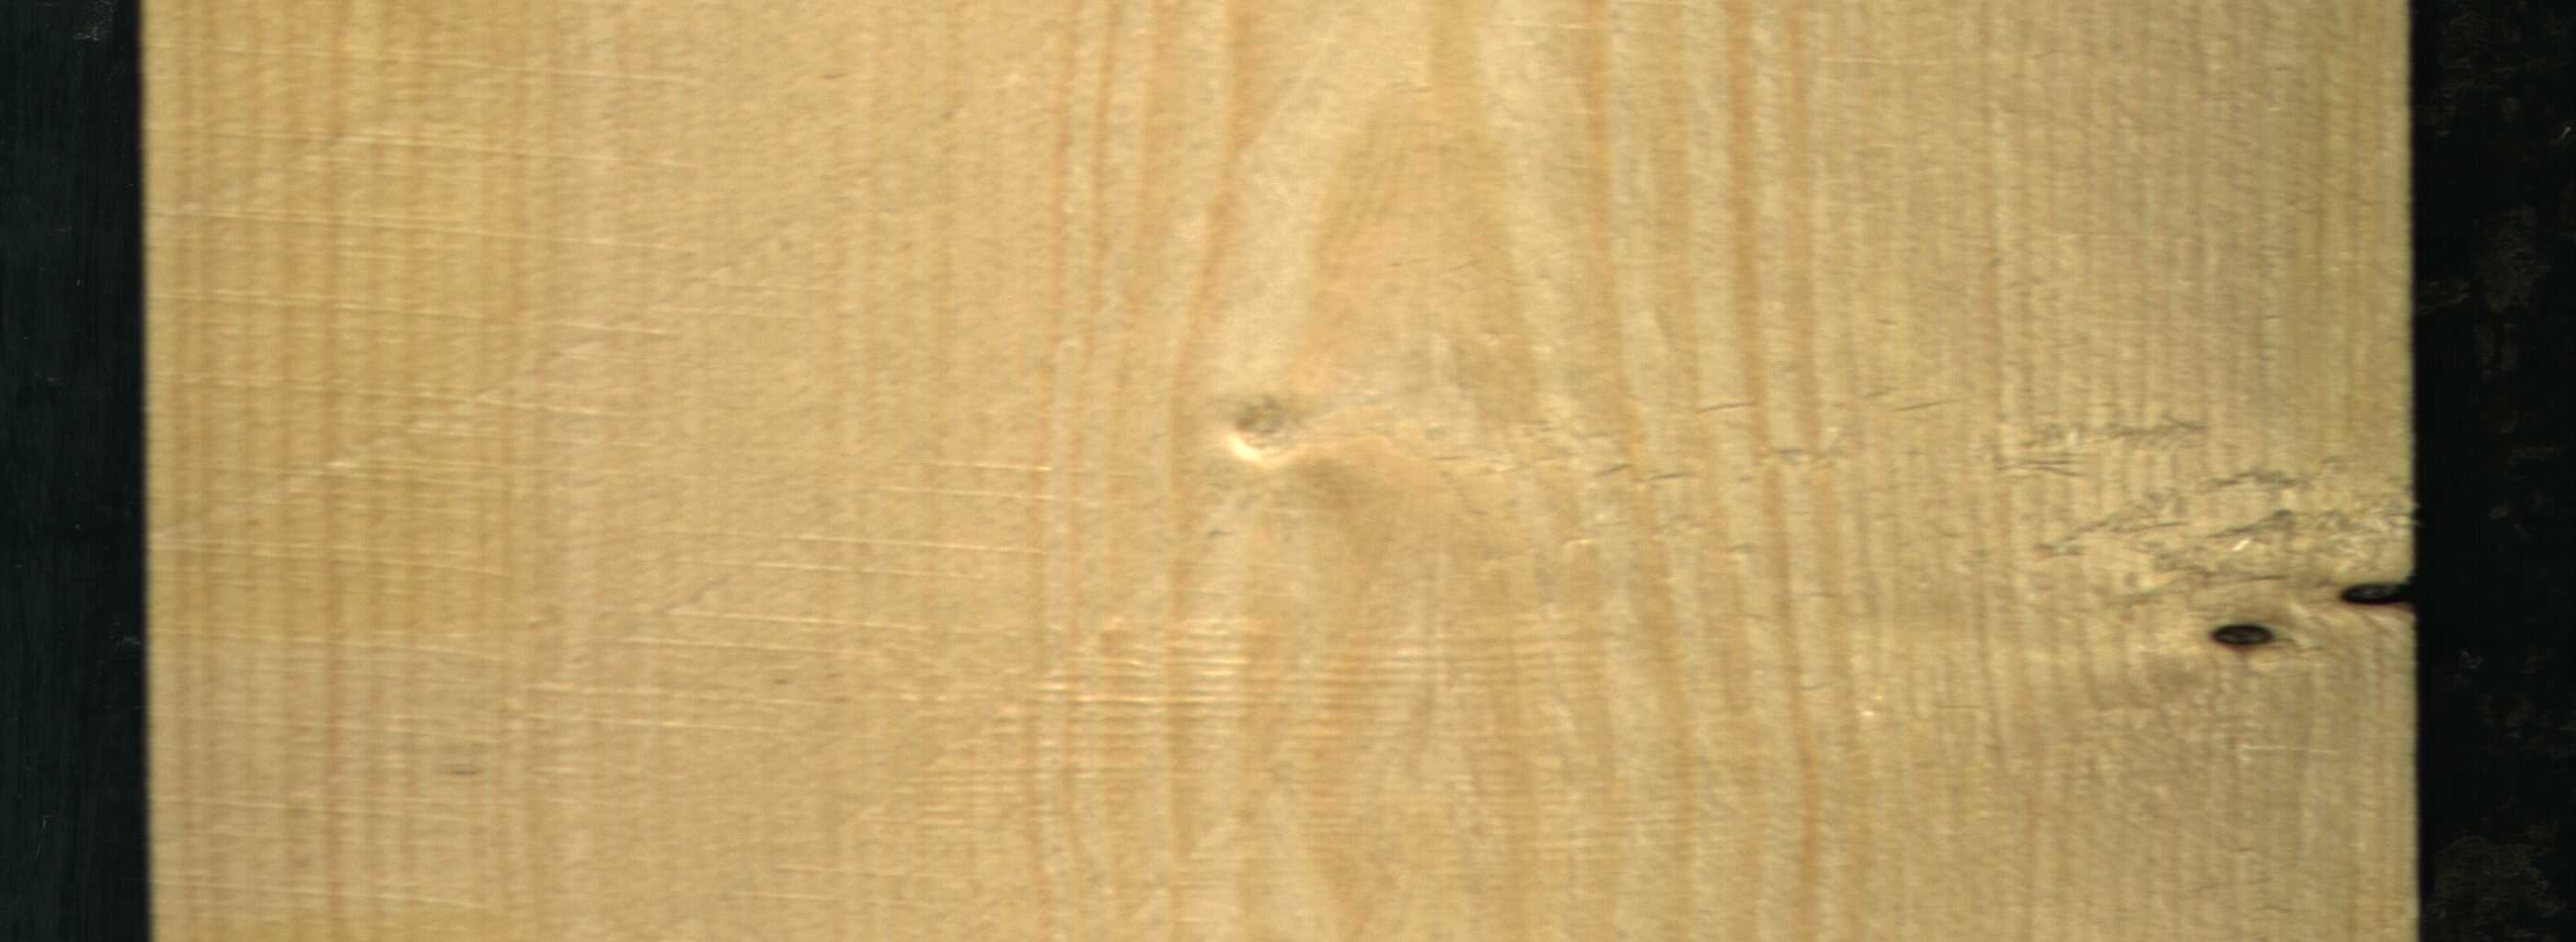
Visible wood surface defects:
Knot_missing
Dead_Knot